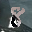
Label: 8